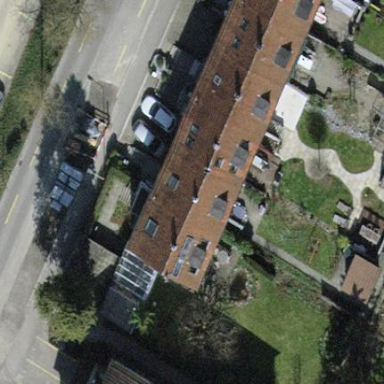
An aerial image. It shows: Terrace building with tiled roof.